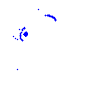
Particle: electron